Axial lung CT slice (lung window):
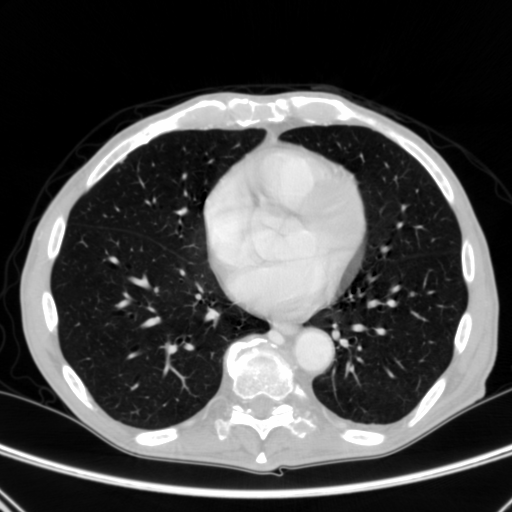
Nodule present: yes
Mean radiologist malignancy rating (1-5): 3